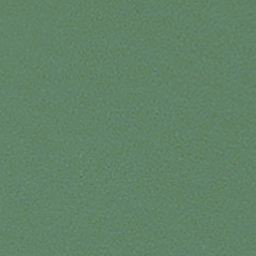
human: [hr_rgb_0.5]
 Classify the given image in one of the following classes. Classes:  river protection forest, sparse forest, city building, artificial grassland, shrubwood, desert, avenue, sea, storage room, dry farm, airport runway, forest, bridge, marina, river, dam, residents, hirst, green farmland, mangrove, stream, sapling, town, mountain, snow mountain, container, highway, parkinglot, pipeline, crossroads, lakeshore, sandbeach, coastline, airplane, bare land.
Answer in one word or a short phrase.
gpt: sea